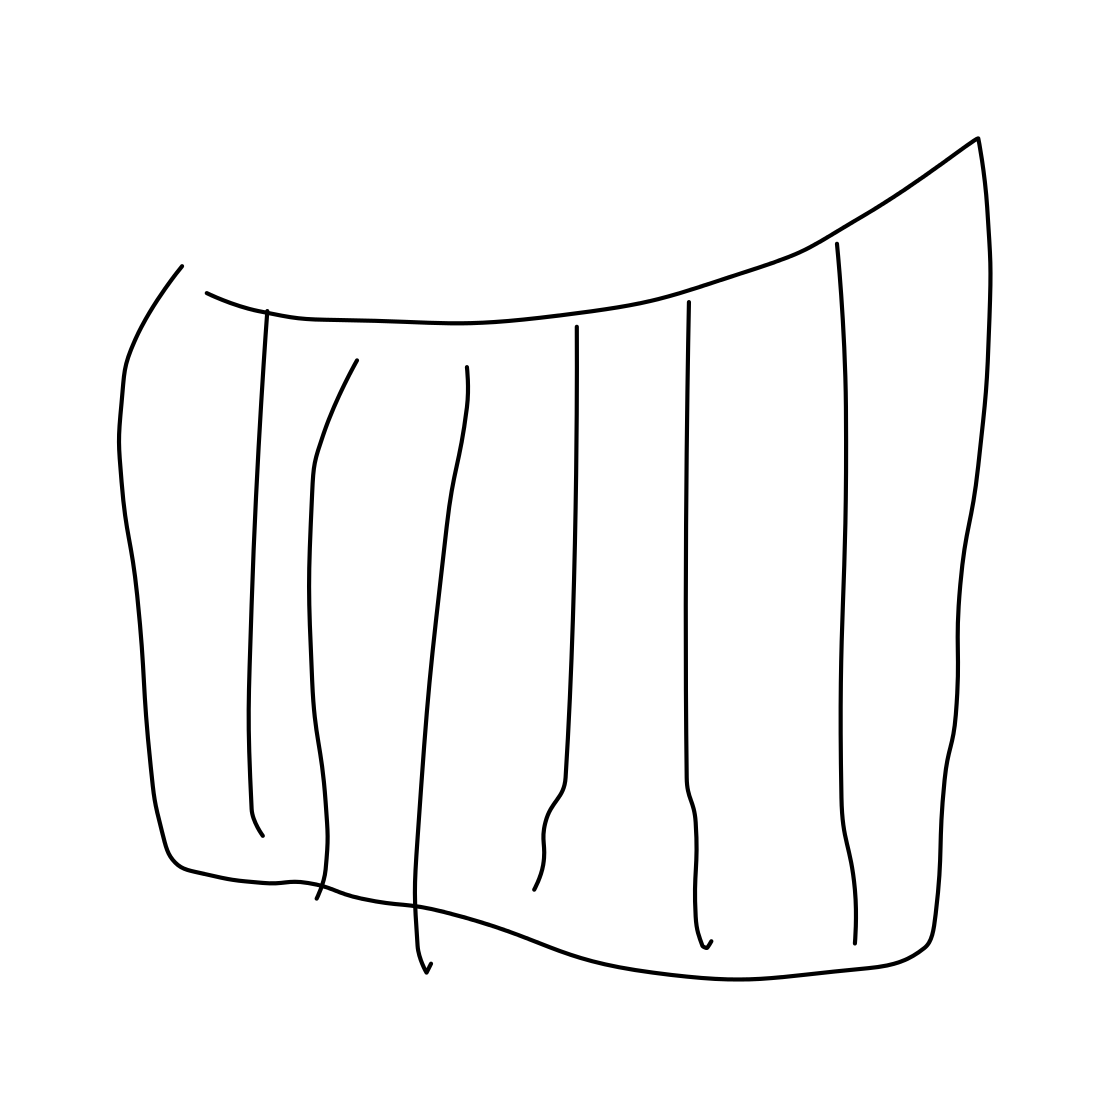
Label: harp